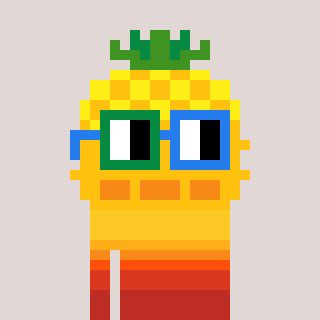
a pixel art character with square green and blue glasses, a pineapple-shaped head and a cold-colored body on a warm background